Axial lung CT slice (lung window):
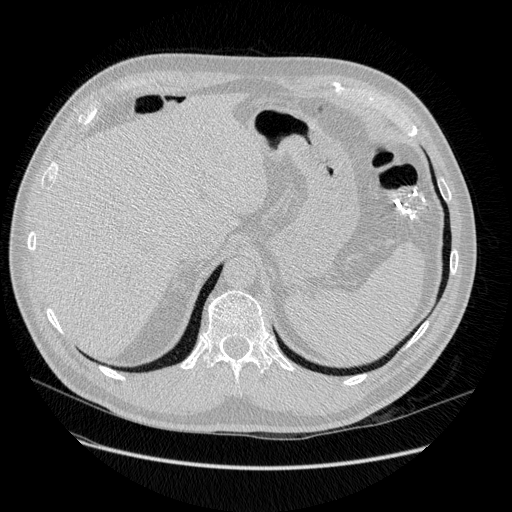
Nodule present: no